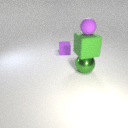
large green metal sphere below small purple rubber sphere